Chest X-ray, PA view. Patient: 53 years old, sex F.
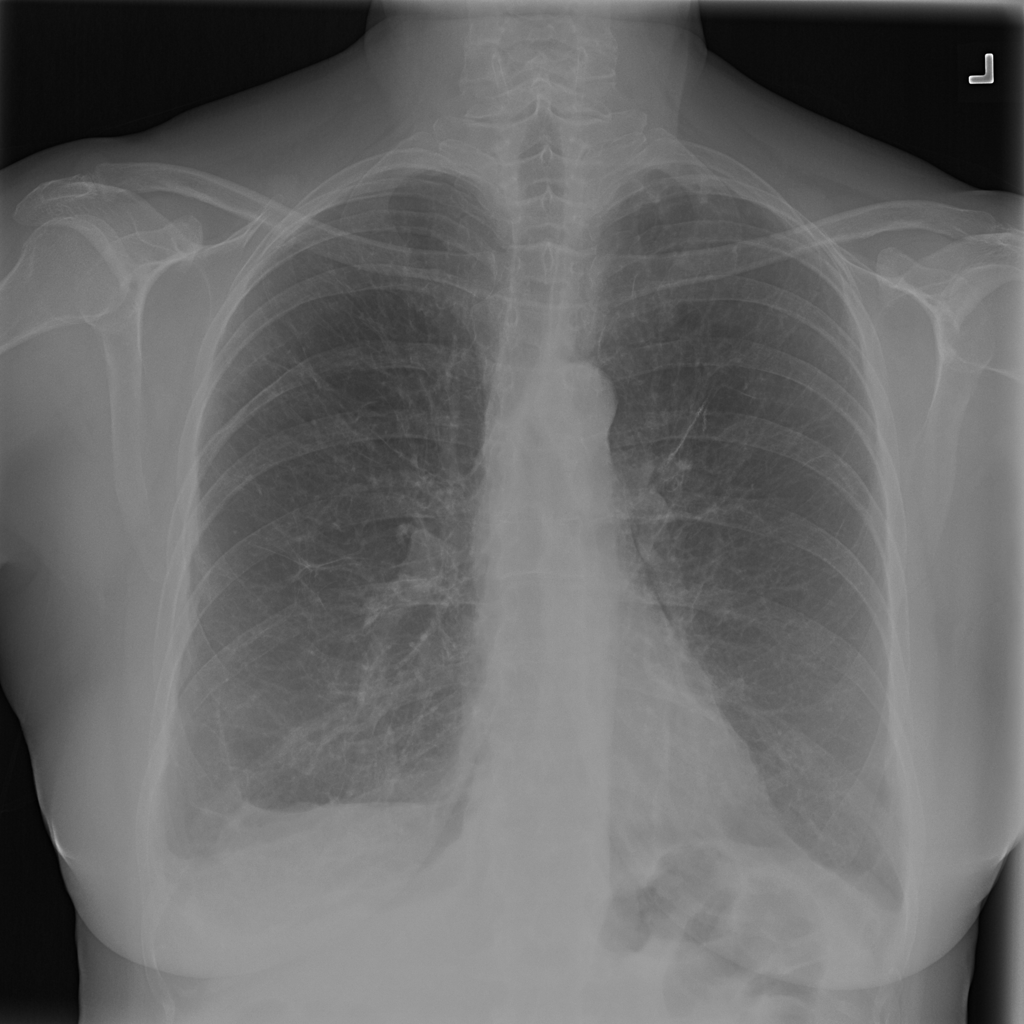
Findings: Atelectasis, Fibrosis, Pleural_Thickening